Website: ulta-beauty
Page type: billing-address
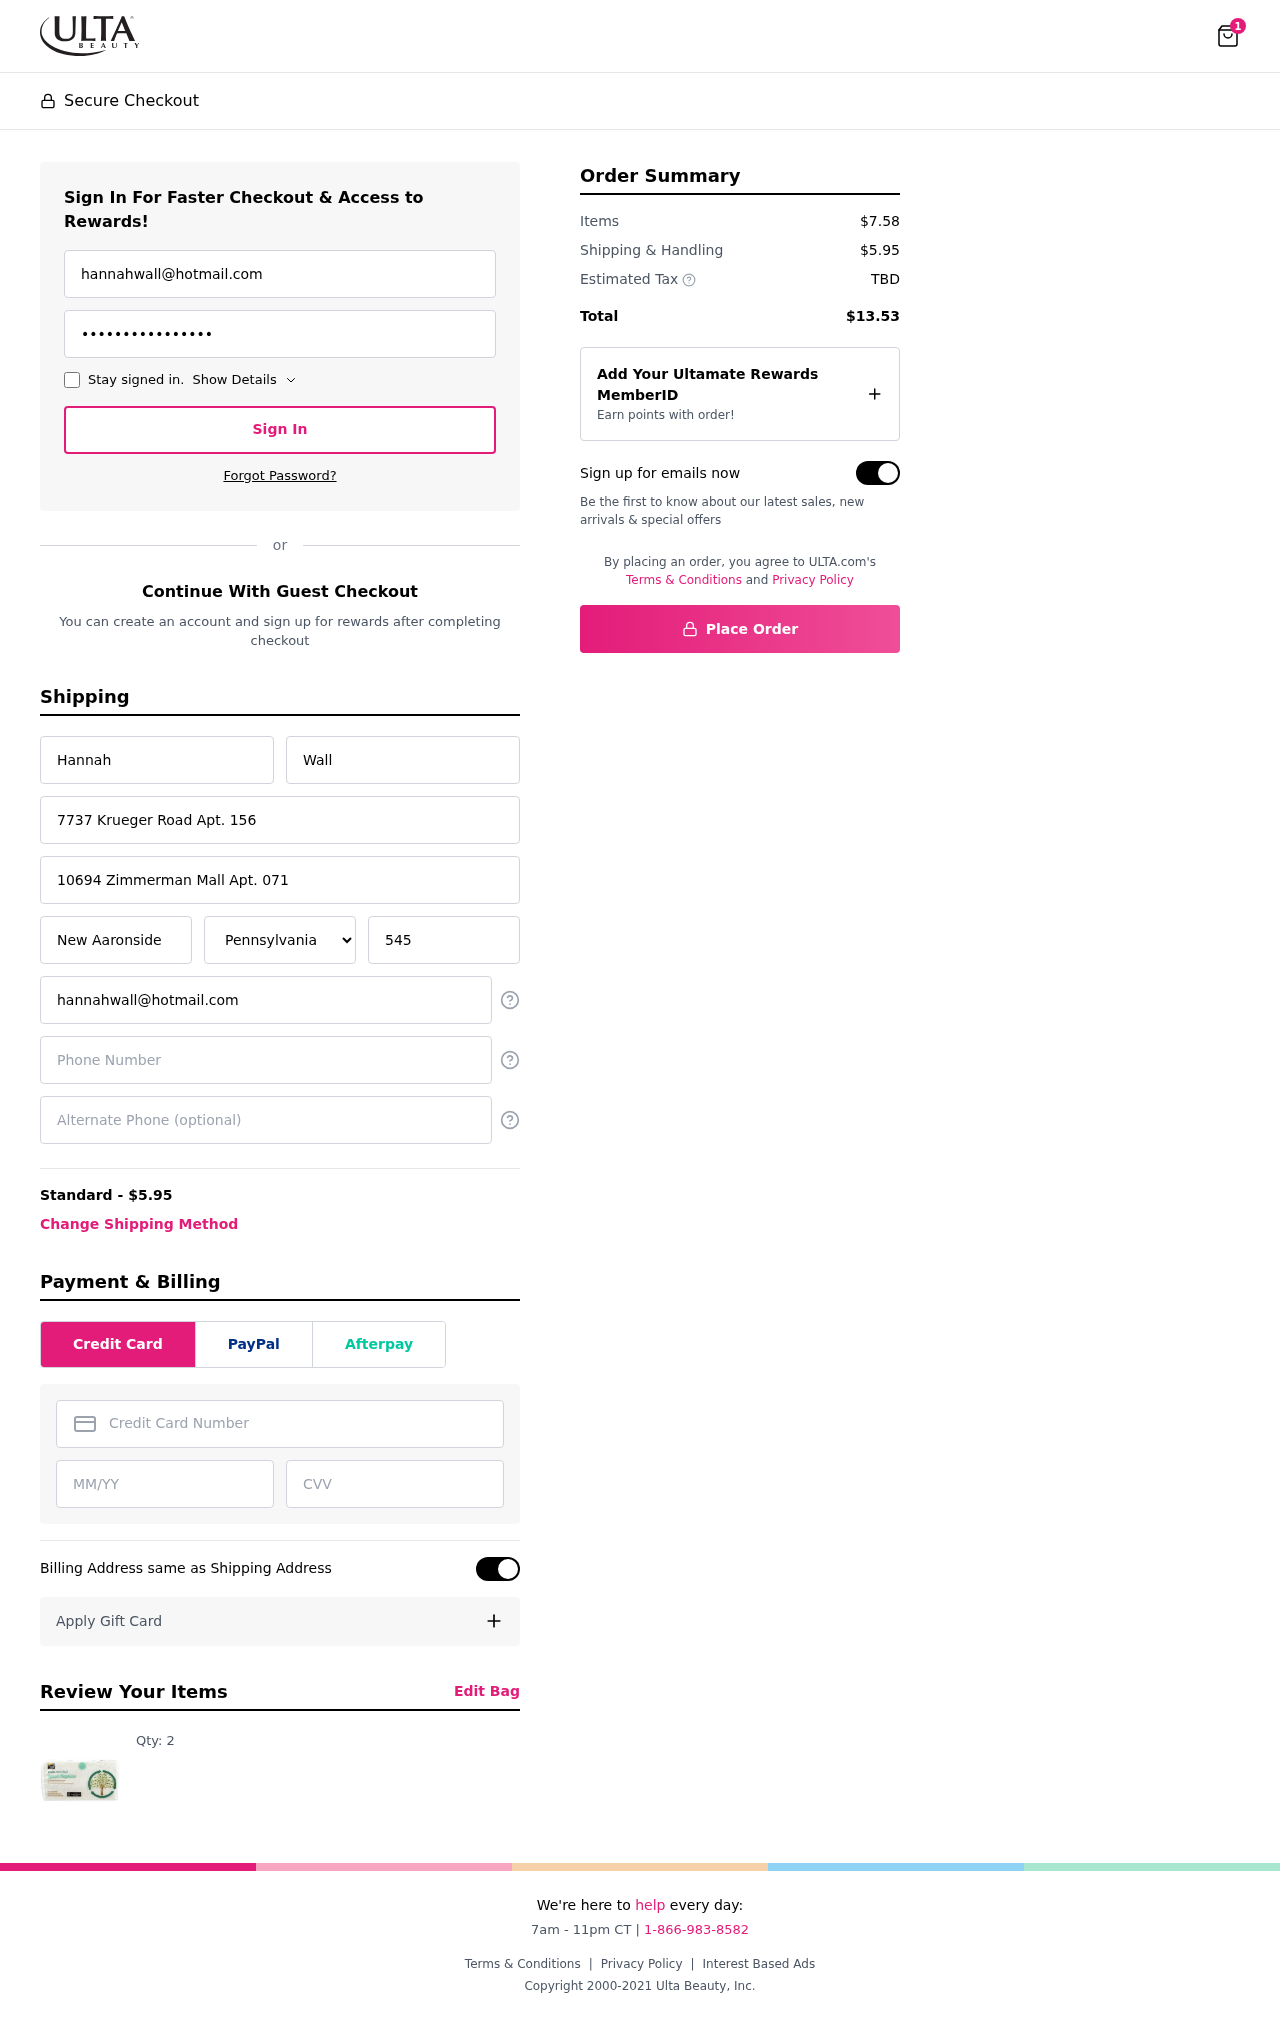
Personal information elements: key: PII_STATE
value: Pennsylvania
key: PII_EMAIL
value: hannahwall@hotmail.com
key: PII_FIRSTNAME
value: Hannah
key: PII_LASTNAME
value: Wall
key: PII_STREET
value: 7737 Krueger Road Apt. 156
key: PII_STREET2
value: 10694 Zimmerman Mall Apt. 071
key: PII_CITY
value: New Aaronside
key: PII_POSTCODE
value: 54554
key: PII_PHONE
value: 8807755892
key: PII_CARD_NUMBER
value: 2720 8022 6358 3555
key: PII_CARD_EXPIRY
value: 04/27
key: PII_CARD_CVV
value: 360
Product elements: key: PRODUCT1_QUANTITY
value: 2
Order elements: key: ORDER_NUM_ITEMS
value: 1
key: ORDER_SHIPPING_COST
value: $5.95
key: ORDER_SUBTOTAL
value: $7.58
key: ORDER_TOTAL
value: $13.53